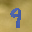
Label: 9